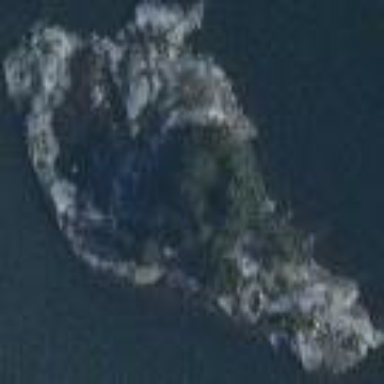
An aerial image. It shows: Islet along the natural coastline.